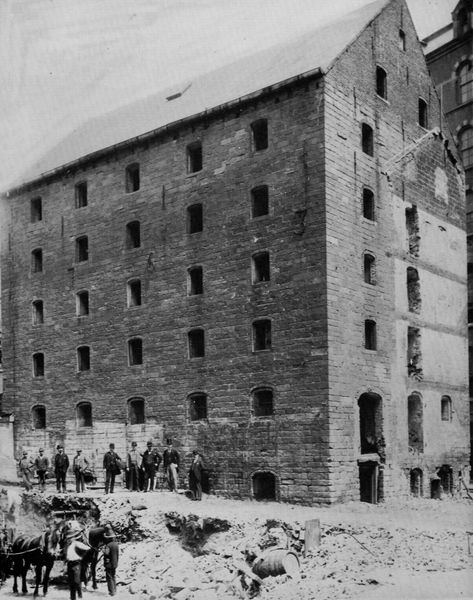
Titel: Rhinelander Zuckerhaus
Künstler: Amerikanischer Photograph
Schlagwörter: himmel, mann, weiß, menschen, sand, fenster, grau, hüte, männer, schwarz, tür, dach, gebäude, haus, alt, architektur, arm, stein, steine, bild, erde, arbeit, pferd, pferde, ecke, düster, fassade, hang, giebel, mauer, ziegel, fabrik, arbeiter, grube, schutt, wagen, krieg, balken, foto, fotografie, eingang, ruine, wohnhaus, mauerwerk, schwarzweiss, staub, fass, maultier, kaputt, handwerker, zerstört, etagen, geschosse, gespann, fotographie, stockwerke, familien, bau, geschoss, speicher, tonne, abriss, fensterlos, aufbau, baustelle, fuhrwerk, hochhaus, rohbau, gruppenfoto, fenst4er, luken, geschiss, 1880, fensterhöhlen, zylilnder, architekturfotographie